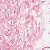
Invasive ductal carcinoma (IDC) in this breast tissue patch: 0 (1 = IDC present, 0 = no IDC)